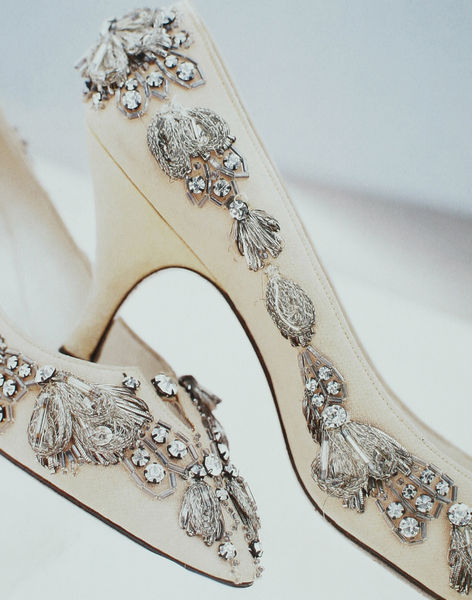
Titel: Pumps
Künstler: Christian Dior
Standort: Kyoto (Japan)
Institution: Kyoto Costume Institute
Schlagwörter: weiß, glas, schmuck, schwarz, mode, ornament, silber, spitze, stein, steine, diamanten, edelsteine, schuhe, creme, verzierung, foto, fotografie, decors, schuh, silbern, sohle, leder, edelstein, pumps, zierde, absatz, quasten, strass, stöckel, stöckelschuhe, diamant, chaussure, damenschuh, damenschuhe, pfennigabsatz, stöckelschuh, stiletto, argent, décorations, ineinandergestellt, punps, stöckelabsatz, talon